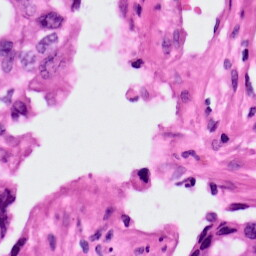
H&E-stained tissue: Lung